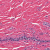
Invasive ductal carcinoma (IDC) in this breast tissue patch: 0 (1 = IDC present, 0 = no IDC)